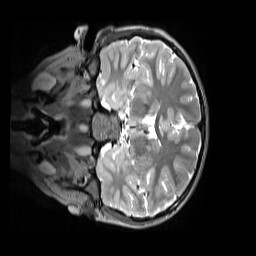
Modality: T2w
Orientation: coronal
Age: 10
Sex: male
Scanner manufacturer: siemens
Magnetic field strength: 3 T
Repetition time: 3.2 s
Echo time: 0.408 s